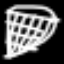
Label: diamond